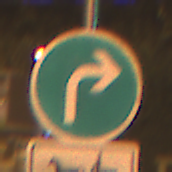
Verkehrszeichen: VorgeschriebeneFahrtrichtungRechts
Zusatzzeichen unten: MehrspurigeFahrzeugeFrei9
Umgebung: Outdoor, Urban
Tageszeit: Night
Wetter: PartlyCloudy
Licht: Artificial
Jahreszeit: NotSpecified
Kontrast: HighContrast